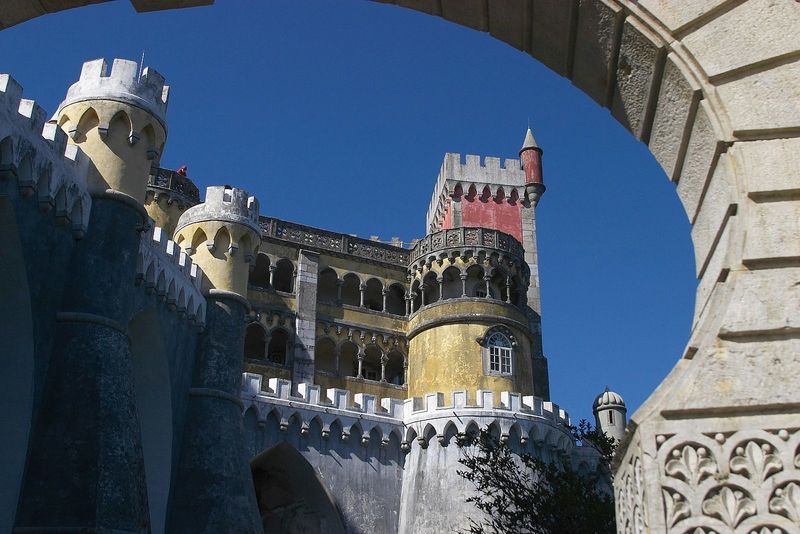
Titel: Königsvilla, Palácio da Pena, in Sintra
Standort: Sintra, Königsvilla (EU - P - Estremadura)
Schlagwörter: baum, blau, blätter, himmel, schatten, gelb, fenster, grau, licht, säulen, dach, gebäude, rot, schloss, ornament, wand, architektur, mensch, stein, sonne, gold, turm, aussicht, farbig, bogen, giebel, mauer, wolkenlos, rundbogen, kuppel, detail, geländer, hoch, tor, zinnen, galerie, foto, bögen, fugen, spanisch, burg, türmchen, türme, torbogen, festung, gesims, mauern, mittelalter, ballustrade, verspielt, durchbrochen, zinne, sicher, wall, schießscharten, romanisch, erhöht, turn, palmette, festungsmauer, portugal, fatma, coimbra, maurische architektur, rsmanisch